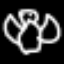
Label: angel